Interaction volume radius: 5 \u00c5
Interaction volume height: 25 \u00c5
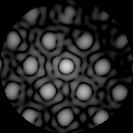
Disorder parameter: 0.2468